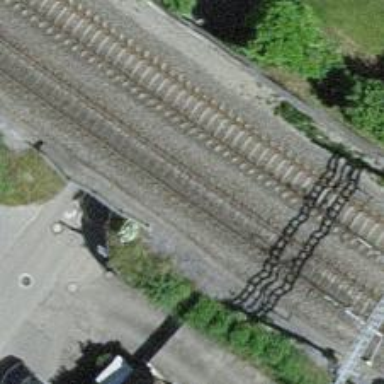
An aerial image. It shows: Bridge with single railway track electrified by contact line.